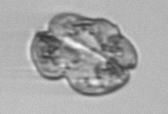
Label: Karenia